Question: I'm trying to create a basic Loading Screen in Java as part of my Computing Project. The issue is, if I was to make a new instance of it when nothing is loading then the GUI items are displayed, however, if there is something loading when i try to display the GUI then it will popup with the GUI but with no text or loading bar on it.
Here's the LoadingScreen class:
'''
package gui;
import java.awt.*;
import javax.swing.*;
public class LoadingScreen extends Canvas
{
private static final long serialVersionUID = 1L;
JFrame frame = new JFrame();
JPanel window = new JPanel();
int width = 205;
int height = 110;
private JLabel progressText;
private JProgressBar progressBar;
private String loadingText;
public boolean complete = false;
public int progress = 0;
Task task;
public LoadingScreen(String loadingText)
{
this.loadingText = loadingText;
try
{
UIManager.setLookAndFeel(UIManager.getSystemLookAndFeelClassName());
}
catch(Exception e)
{
e.printStackTrace();
}
frame.setIconImage(new ImageIcon("res/logo/bt/128.png").getImage());
frame.setSize(new Dimension(width, height));
frame.add(window);
frame.setDefaultCloseOperation(JFrame.DO_NOTHING_ON_CLOSE);
frame.setLocationRelativeTo(null);
frame.setResizable(false);
frame.setVisible(false);
window.setLayout(null);
frame.getContentPane().add(window);
frame.repaint();
}
public void setProgress(int percentage)
{
progress = percentage;
frame.repaint();
}
public void setProgressText(String progressText)
{
this.progressText.setText(progressText);
frame.repaint();
}
public void startLoadingScreen()
{
frame.setVisible(true);
task = new Task();
task.execute();
}
public void closeLoadingScreen()
{
setProgress(100);
complete = true;
frame.repaint();
frame.setVisible(false);
}
class Task extends SwingWorker<Void, Void>
{
protected Void doInBackground() throws Exception
{
progressText = new JLabel(loadingText);
Rectangle progressTextR = new Rectangle(10, 10, 180, 20);
progressText.setBounds(progressTextR);
progressText.setHorizontalAlignment(JLabel.CENTER);
window.add(progressText);
progressBar = new JProgressBar();
Rectangle progressBarR = new Rectangle(10, 40, 180, 35);
progressBar.setBounds(progressBarR);
window.add(progressBar);
frame.repaint();
setProgress(0);
while(!complete)
{
progressBar.setValue(progress);
}
return null;
}
public void done()
{
closeLoadingScreen();
}
}
}
'''
And I generally call it in the constructor of another class as such
'''
LoadingScreen loadingScreen = new LoadingScreen("Loading...");
loadingScreen.startLoadingScreen();
// Load some of the things I need to load.
loadingScreen.setProgress(50);
// Load the rest of the things I need to load.
loadingScreen.closeLoadingScreen();
'''
This is the screen that is loaded if it helps...

Does anyone know how to fix this? If so I would be more than grateful! :)
Thanks!
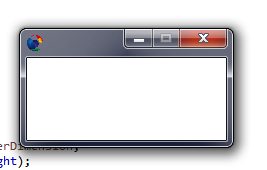
Answer: Your biggest problem is that your SwingWorker does not respect Swing threading since you're making Swing calls from within its doInBackground method, and your code that calls the LoadingScreen appears to be doing long-running code the event thread. This is backwards and you need to swap these.
This code here:
'''
// Load some of the things I need to load.
loadingScreen.setProgress(50);
// Load the rest of the things I need to load.
'''
Needs to be in the doInBackground method. Set the SwingWorker's progress property from within doInBackground, and use a PropertyChangeListener added to the SwingWorker to listen for changes to this.
---
For example,
'''
import java.awt.BorderLayout;
import java.awt.Font;
import java.awt.Window;
import java.awt.Dialog.ModalityType;
import java.awt.event.ActionEvent;
import java.beans.PropertyChangeEvent;
import java.beans.PropertyChangeListener;
import java.util.Random;
import javax.swing.*;
public class MyLoadingTester extends JPanel {
public MyLoadingTester() {
add(new JButton(new LoadingAction()));
}
private class LoadingAction extends AbstractAction {
public LoadingAction() {
super("Load");
}
@Override
public void actionPerformed(ActionEvent e) {
final MyWorker myWorker = new MyWorker();
Window win = SwingUtilities.getWindowAncestor(MyLoadingTester.this);
final MyLoadingDialogPanel myLoadingDialogPanel = new MyLoadingDialogPanel("Loading a Bunch of Chit");
final JDialog dialog = new JDialog(win, "Loading", ModalityType.APPLICATION_MODAL);
dialog.add(myLoadingDialogPanel);
dialog.pack();
dialog.setLocationRelativeTo(win);
myWorker.addPropertyChangeListener(new PropertyChangeListener() {
@Override
public void propertyChange(PropertyChangeEvent evt) {
if ("progress".equals(evt.getPropertyName())) {
int progress = ((Integer) evt.getNewValue()).intValue();
myLoadingDialogPanel.setProgress(progress);
} else if (evt.getNewValue() == SwingWorker.StateValue.DONE) {
dialog.dispose();
}
}
});
myWorker.execute();
dialog.setVisible(true);
}
}
private static void createAndShowGui() {
JFrame frame = new JFrame("TestLoadingScreen");
frame.setDefaultCloseOperation(JFrame.EXIT_ON_CLOSE);
frame.getContentPane().add(new MyLoadingTester());
frame.pack();
frame.setLocationRelativeTo(null);
frame.setVisible(true);
}
public static void main(String[] args) {
SwingUtilities.invokeLater(new Runnable() {
public void run() {
createAndShowGui();
}
});
}
}
class MyLoadingDialogPanel extends JPanel {
private JProgressBar progressBar = new JProgressBar(0, 100);
public MyLoadingDialogPanel(String text) {
progressBar.setStringPainted(true);
setBorder(BorderFactory.createEmptyBorder(5, 5, 5, 5));
setLayout(new BorderLayout());
JLabel label = new JLabel(text, SwingConstants.CENTER);
label.setFont(label.getFont().deriveFont(Font.BOLD, 18f));
add(label, BorderLayout.PAGE_START);
add(progressBar, BorderLayout.CENTER);
}
public void setProgress(int progress) {
progressBar.setValue(progress);
}
}
class MyWorker extends SwingWorker<Void, Void> {
private static final int MAX = 100;
private int myProgress = 0;
private Random random = new Random();
@Override
protected Void doInBackground() throws Exception {
// TODO put long-running code here
// Load some of the things I need to load.
// ..... call setProgress(...) as you're doing it
// Load the rest of the things I need to load.
// as an example
while (myProgress < MAX) {
myProgress += random.nextInt(5) + 5;
Thread.sleep(200);
setProgress(Math.min(MAX, myProgress));
}
return null;
}
}
'''